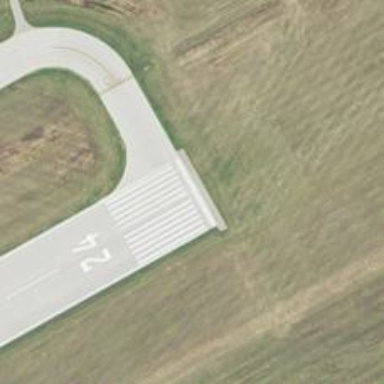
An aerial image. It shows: Runway at airport.